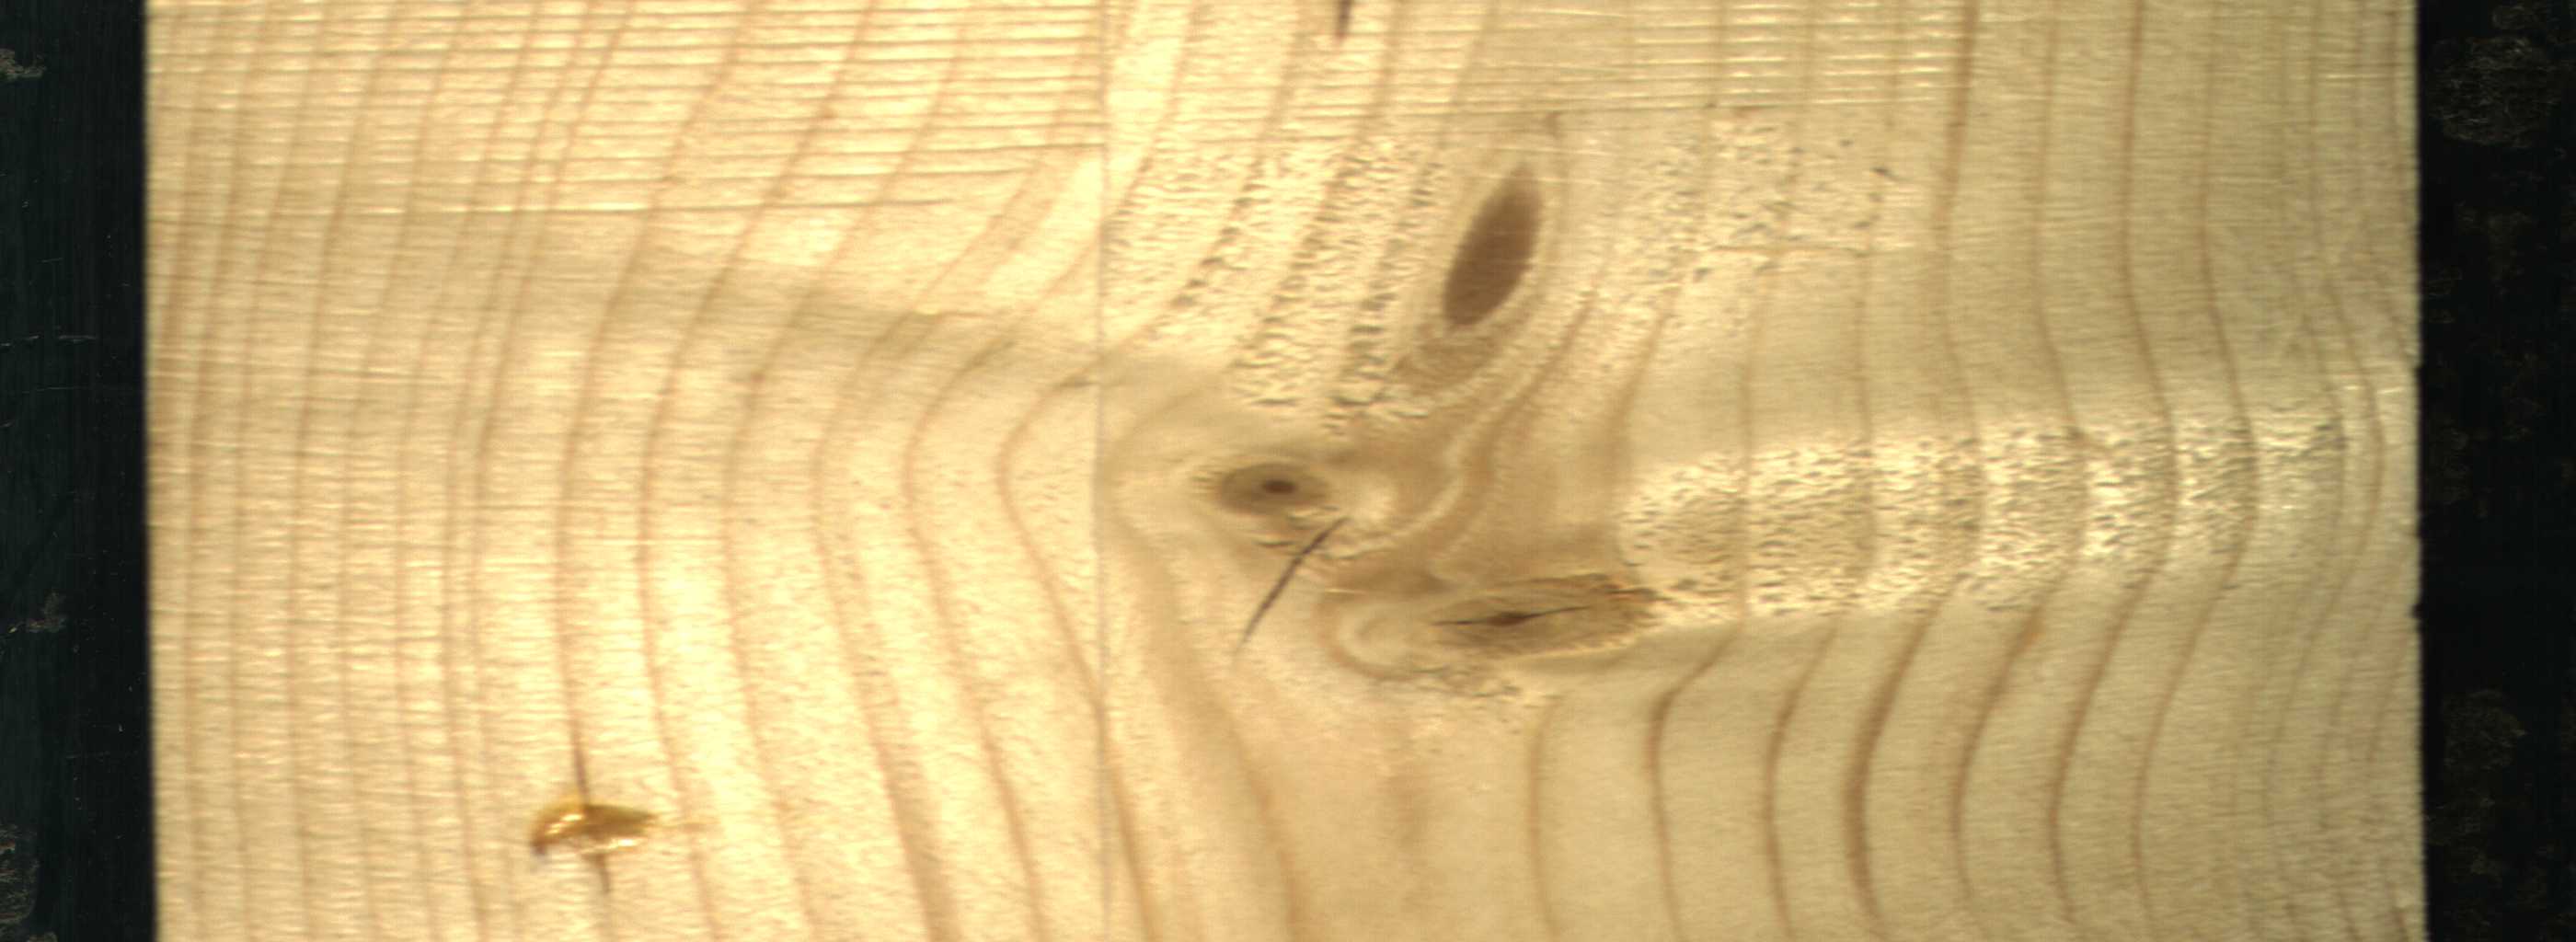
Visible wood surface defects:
Marrow
resin
resin
resin
knot_with_crack
Live_Knot